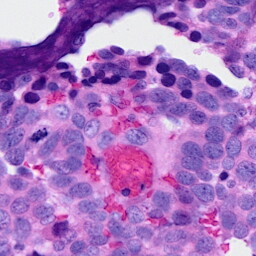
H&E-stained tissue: Ovarian